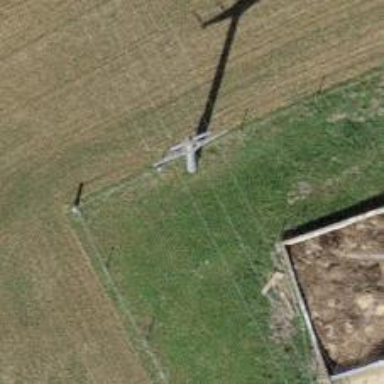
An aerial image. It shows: Power pole.